Question:
I am using netbeans as an IDE. how can i set 'setResizable(false)' on JFrame.I dont see the object of JFrame in netbeans.
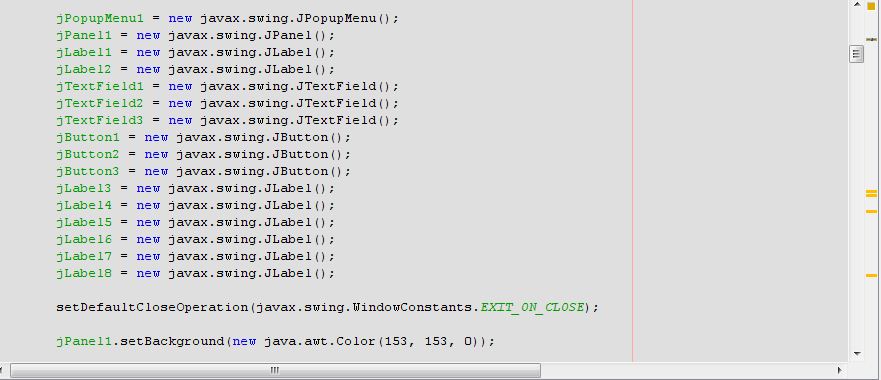
Answer: Assuming you've extended JFrame, the easiest way is in the Properties window - there is a property "resizable" in "Other Properties" where you can just untick the box.
Or, in the Source view you will have a constructor - put it there. e.g. if your class name is MyFrame
'''
public class MyFrame extends javax.swing.JFrame {
/** Creates new form MyFrame */
public MyFrame() {
initComponents();
setResizable(false); // insert this line
}
'''